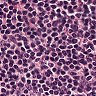
Metastatic tissue present: no